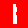
Digit: 1